Question: I use a custom tablecell, labels and images are connected with tags.
If i add
> [cell setAccessoryType:UITableViewCellAccessoryDisclosureIndicator]
it destroys my tableview. the image destroys and the background-color.
here are the differences:

Does anyone have any idea where the problem could be?
Thanks
EDIT:
'''
- (UITableViewCell *)tableView:(UITableView *)tableView cellForRowAtIndexPath:(NSIndexPath *)indexPath
{
static NSString *CellIdentifier = @"TableCell";
UITableViewCell *cell = [tableView dequeueReusableCellWithIdentifier:CellIdentifier];
if (cell == nil) {
if ([self labelCellNib]) {
[[self labelCellNib] instantiateWithOwner:self options:nil];
} else {
[[NSBundle mainBundle] loadNibNamed:@"LabelCell" owner:self options:nil];
}
cell = self.labelCell;
self.labelCell = nil;
}
static NSDateFormatter *dateFormatter = nil;
if (dateFormatter == nil)
dateFormatter = [[NSDateFormatter alloc] init];
static NSCalendar *calendar;
if(calendar == nil)
calendar= [[NSCalendar alloc] initWithCalendarIdentifier:NSGregorianCalendar];
NSString * timeStampString = [sqlTime objectAtIndex:indexPath.row];
NSTimeInterval _interval=[timeStampString doubleValue];
NSDate *createdAt = [NSDate dateWithTimeIntervalSince1970:_interval];
[dateFormatter setDateStyle:NSDateFormatterLongStyle];
// Datum in die Tabellen-Zelle einfugen
UILabel *label4 = (UILabel *)[cell viewWithTag:LABEL4];
label4.text = [NSString stringWithFormat:@"%@", [dateFormatter stringFromDate:createdAt]];
// Configure the cell...
UILabel *label1 = (UILabel *)[cell viewWithTag:LABEL1];
label1.text = [NSString stringWithFormat:@"%@ %@", [sqlData objectAtIndex:indexPath.row], sonderzeichen];
UILabel *label2 = (UILabel *)[cell viewWithTag:LABEL2];
label2.text = [NSString stringWithFormat:@"Preis pro %@: %@ EUR", sonderzeichen, [sqlPreis objectAtIndex:indexPath.row]];
UILabel *label3 = (UILabel *)[cell viewWithTag:LABEL3];
UIImageView *image = (UIImageView *)[cell viewWithTag:IMAGE_TAG];
if (indexPath.row==[itemsArray count]-1) {
image.image = [UIImage imageNamed:@"default.png"];
label3.text = @"-";
} else if ([itemsArray count]>1) {
int data_old = [[NSString stringWithFormat:@"%@", [sqlData objectAtIndex:indexPath.row]] intValue];
int data_new = [[NSString stringWithFormat:@"%@", [sqlData objectAtIndex:indexPath.row+1]] intValue];
label3.text = [NSString stringWithFormat:@"%i", data_old-data_new];
NSLog(@"%d -- %d", data_old, data_new);
if (data_new>data_old) {
image.image = [UIImage imageNamed:@"pfeil_runter.png"];
} else if (data_new<data_old) {
image.image = [UIImage imageNamed:@"pfeil_hoch.png"];
} else {
image.image = [UIImage imageNamed:@"minus.png"];
}
}
[cell setAccessoryType:UITableViewCellAccessoryDisclosureIndicator];
cell.contentView.backgroundColor = indexPath.row % 2? [UIColor colorWithRed:228.0/255.0 green:244.0/255.0 blue:199.0/255.0 alpha:1]:[UIColor whiteColor];
return cell;
}
'''
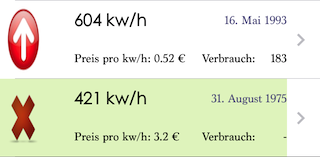
Answer: You need to set the background color of the cell, rather than the contentView, but this doesn't work in cellForRowAtIndexPath. It needs to be in willDisplayCell:forRowAtIndexPath:
'''
-(void)tableView:(UITableView *)tableView willDisplayCell:(UITableViewCell *)cell forRowAtIndexPath:(NSIndexPath *)indexPath {
cell.backgroundColor = indexPath.row % 2? [UIColor colorWithRed:228.0/255.0 green:244.0/255.0 blue:199.0/255.0 alpha:1]:[UIColor whiteColor];
}
'''
As far as the images getting squashed, that has to do with the size of your subviews, and their constraints. I think you can fix those by giving width constraints to two of your labels (a pair over and under each other), but make their priority <1000, so when the accessory view is added, the width of those labels will get smaller. Also give the image view on the left a fixed width.